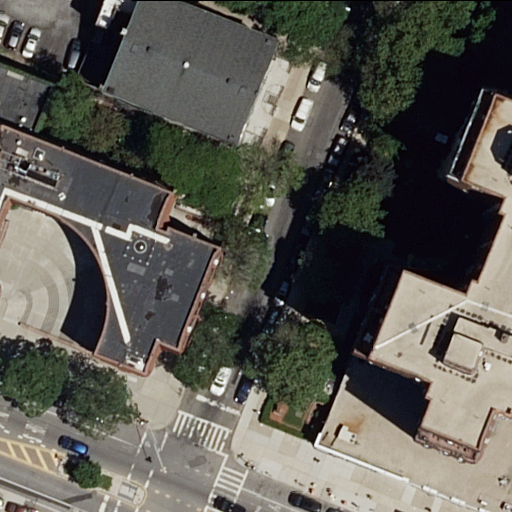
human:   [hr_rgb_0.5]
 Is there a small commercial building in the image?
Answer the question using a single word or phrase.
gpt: no

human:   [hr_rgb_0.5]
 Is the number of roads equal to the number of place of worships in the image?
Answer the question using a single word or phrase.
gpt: no

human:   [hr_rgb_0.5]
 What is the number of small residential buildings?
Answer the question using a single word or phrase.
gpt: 0

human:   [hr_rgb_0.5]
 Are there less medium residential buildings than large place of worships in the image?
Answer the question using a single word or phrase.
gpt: yes

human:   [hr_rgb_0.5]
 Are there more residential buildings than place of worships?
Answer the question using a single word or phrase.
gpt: yes

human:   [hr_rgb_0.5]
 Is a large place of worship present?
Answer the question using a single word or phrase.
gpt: yes

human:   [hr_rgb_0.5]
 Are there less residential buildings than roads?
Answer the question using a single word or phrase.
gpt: yes

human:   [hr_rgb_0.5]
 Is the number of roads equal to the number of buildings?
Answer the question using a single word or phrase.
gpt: no

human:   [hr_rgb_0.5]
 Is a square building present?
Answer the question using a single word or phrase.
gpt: no

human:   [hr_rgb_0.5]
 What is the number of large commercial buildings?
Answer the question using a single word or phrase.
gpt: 0

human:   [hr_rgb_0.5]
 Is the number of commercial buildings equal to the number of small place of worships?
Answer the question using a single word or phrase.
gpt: yes

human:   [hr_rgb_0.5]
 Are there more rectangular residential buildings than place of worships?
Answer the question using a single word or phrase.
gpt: no

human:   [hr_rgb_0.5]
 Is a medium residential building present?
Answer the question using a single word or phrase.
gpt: no

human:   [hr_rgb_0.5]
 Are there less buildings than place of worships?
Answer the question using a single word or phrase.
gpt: no

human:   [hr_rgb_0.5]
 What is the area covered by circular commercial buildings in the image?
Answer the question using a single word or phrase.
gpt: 0m2

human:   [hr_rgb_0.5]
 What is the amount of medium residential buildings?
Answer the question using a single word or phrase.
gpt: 0

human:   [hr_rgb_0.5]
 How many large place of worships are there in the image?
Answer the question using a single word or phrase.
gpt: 1

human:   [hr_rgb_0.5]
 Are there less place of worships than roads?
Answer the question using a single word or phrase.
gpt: yes

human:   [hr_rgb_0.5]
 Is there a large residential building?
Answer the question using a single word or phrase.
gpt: yes

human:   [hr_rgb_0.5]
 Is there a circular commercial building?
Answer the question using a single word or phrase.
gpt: no

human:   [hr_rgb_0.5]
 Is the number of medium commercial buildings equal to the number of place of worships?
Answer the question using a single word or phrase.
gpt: no

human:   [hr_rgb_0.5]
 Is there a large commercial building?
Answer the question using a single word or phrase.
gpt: no

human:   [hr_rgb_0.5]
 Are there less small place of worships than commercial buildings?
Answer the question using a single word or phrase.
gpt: no

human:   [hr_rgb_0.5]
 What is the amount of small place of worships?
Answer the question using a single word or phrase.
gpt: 0

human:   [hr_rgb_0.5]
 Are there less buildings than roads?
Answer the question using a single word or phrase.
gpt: yes

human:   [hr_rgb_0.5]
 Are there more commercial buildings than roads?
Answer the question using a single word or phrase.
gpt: no

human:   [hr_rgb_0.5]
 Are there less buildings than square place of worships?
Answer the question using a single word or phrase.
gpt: no

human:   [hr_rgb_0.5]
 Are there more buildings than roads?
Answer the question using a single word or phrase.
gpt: no

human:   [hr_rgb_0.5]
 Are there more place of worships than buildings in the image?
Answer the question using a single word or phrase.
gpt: no

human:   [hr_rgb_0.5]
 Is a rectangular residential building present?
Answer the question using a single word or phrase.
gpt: no

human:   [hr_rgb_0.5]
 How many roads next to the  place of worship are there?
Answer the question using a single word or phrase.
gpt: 7

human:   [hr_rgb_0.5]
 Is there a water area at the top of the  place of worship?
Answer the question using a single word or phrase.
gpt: no

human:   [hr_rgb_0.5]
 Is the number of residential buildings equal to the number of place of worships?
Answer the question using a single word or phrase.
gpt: no

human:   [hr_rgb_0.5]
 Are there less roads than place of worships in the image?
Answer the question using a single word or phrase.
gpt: no

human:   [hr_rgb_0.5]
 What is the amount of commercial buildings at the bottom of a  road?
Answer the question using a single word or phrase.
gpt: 0

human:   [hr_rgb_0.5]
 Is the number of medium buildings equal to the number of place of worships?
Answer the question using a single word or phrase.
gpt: no